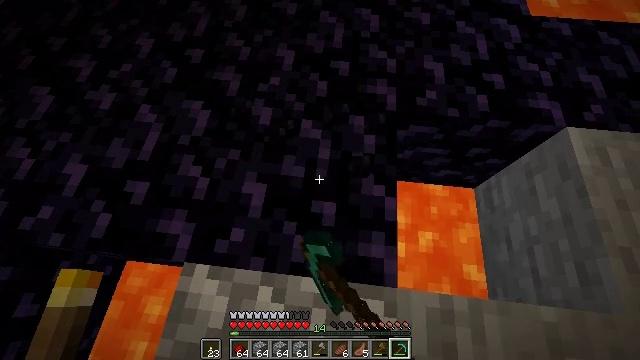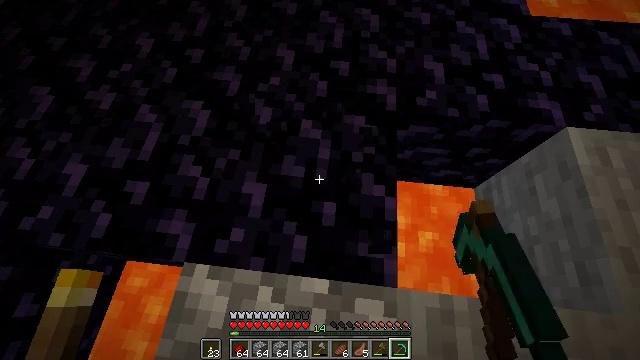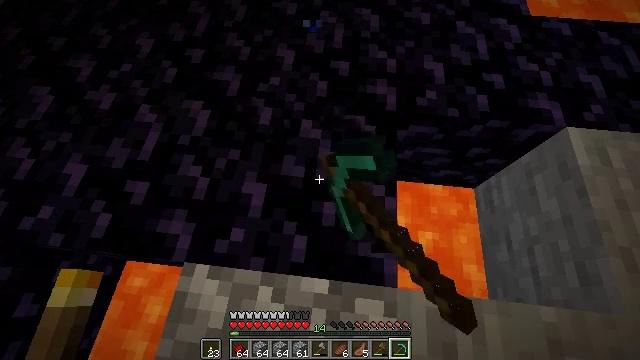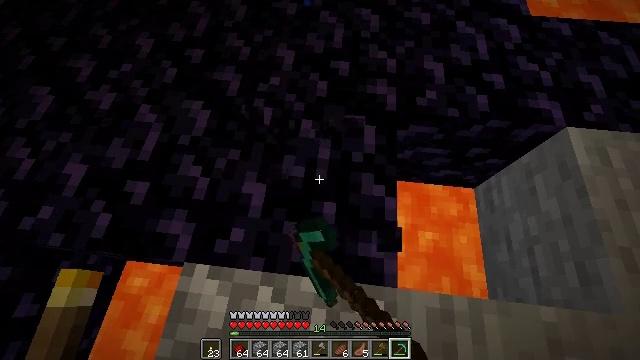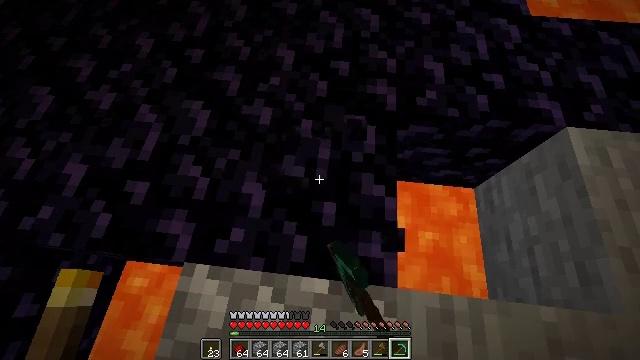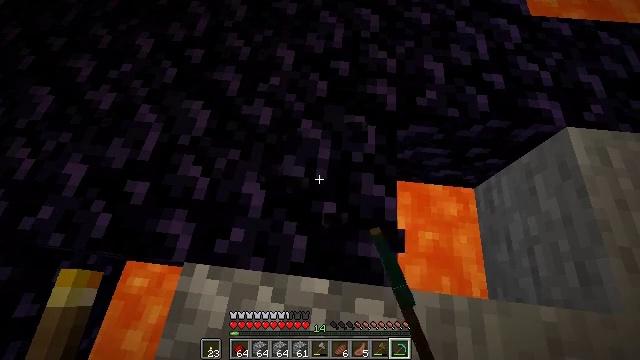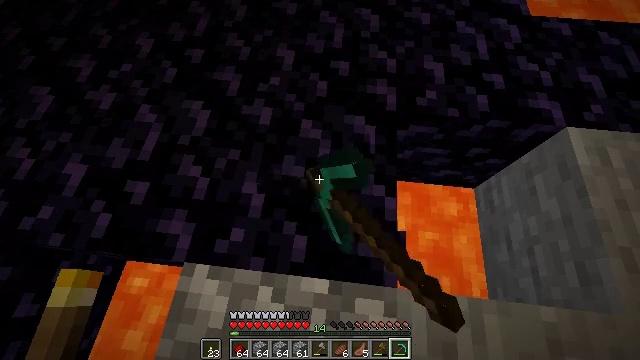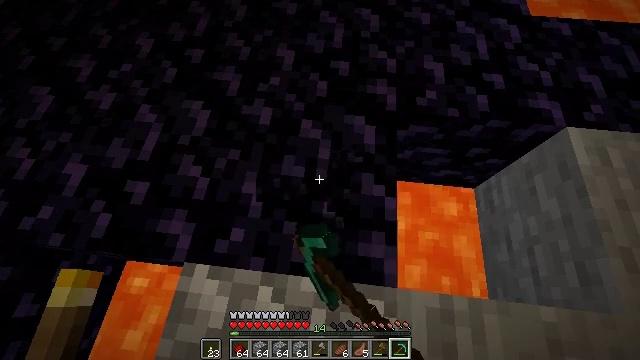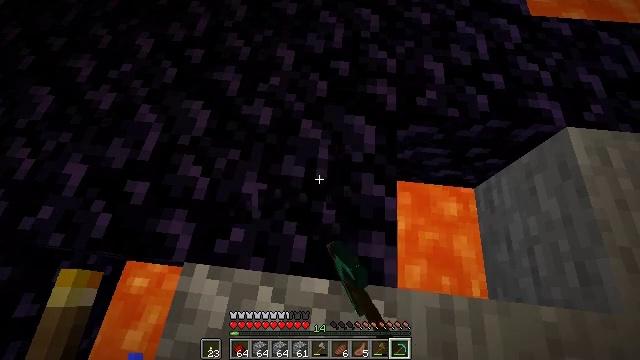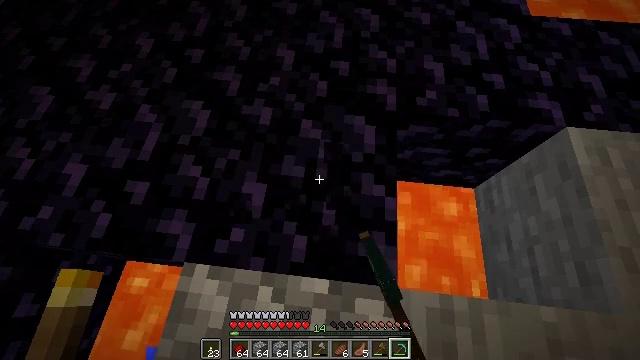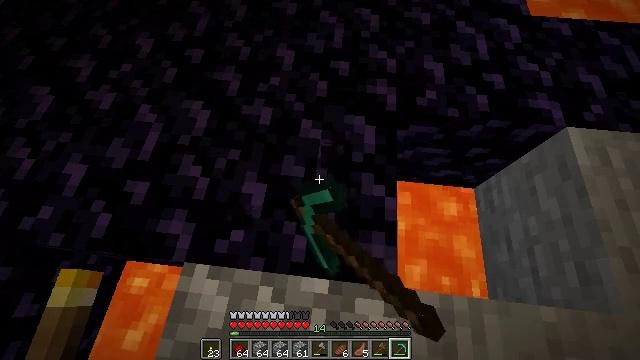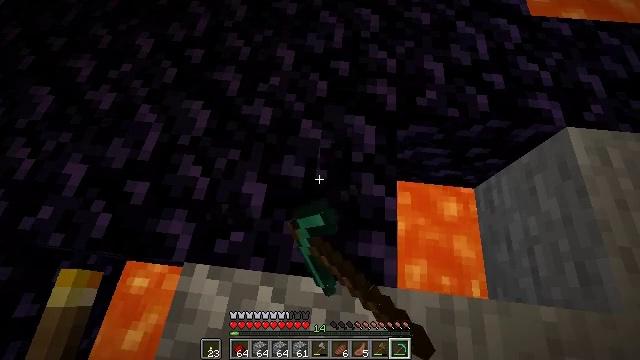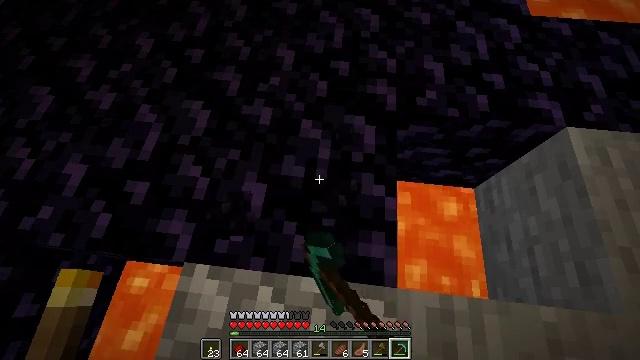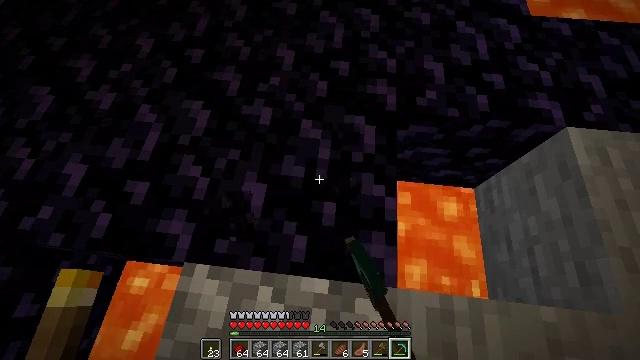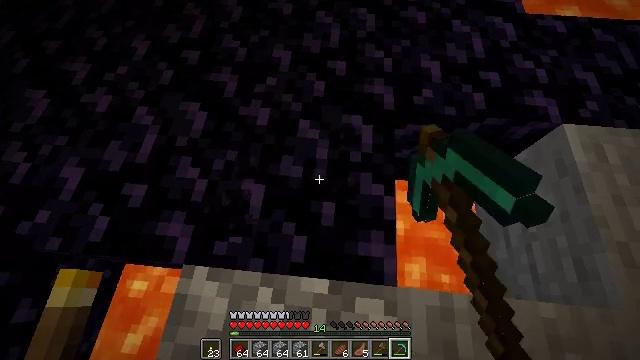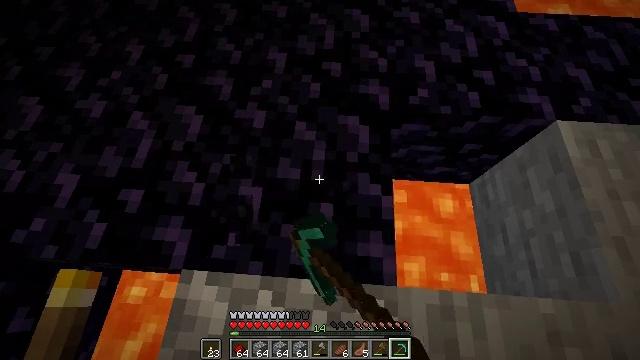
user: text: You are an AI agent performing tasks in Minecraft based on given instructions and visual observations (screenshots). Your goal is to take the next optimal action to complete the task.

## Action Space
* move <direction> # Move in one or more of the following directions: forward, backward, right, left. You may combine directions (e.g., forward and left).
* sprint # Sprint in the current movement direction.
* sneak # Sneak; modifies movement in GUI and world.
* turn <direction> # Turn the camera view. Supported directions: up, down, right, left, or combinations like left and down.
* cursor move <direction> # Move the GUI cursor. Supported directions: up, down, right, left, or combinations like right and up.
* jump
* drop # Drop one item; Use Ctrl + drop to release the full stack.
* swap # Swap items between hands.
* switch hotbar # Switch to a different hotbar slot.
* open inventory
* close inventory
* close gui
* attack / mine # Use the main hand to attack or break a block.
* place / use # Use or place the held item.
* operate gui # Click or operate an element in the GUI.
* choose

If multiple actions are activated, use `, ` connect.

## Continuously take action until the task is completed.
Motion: motion action
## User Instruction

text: Gather obsidian from a lava source.
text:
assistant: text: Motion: sneak, attack / mine
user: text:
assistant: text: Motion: sneak, attack / mine
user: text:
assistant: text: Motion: sneak, attack / mine
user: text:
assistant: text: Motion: sneak, attack / mine
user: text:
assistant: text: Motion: sneak, attack / mine
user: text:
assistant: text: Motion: sneak, attack / mine
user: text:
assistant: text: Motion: sneak, attack / mine
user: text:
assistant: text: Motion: sneak, attack / mine
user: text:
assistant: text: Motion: sneak, attack / mine
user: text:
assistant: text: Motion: sneak, attack / mine
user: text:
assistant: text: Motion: sneak, attack / mine
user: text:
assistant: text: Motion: sneak, attack / mine
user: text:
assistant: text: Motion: sneak, attack / mine
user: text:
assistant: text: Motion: sneak, attack / mine
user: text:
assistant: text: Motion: sneak, turn right, attack / mine
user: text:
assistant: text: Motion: sneak, attack / mine
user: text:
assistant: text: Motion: sneak, attack / mine
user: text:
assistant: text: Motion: sneak, attack / mine
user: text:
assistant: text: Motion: sneak, attack / mine
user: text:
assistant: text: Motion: sneak, attack / mine
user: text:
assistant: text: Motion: sneak, attack / mine
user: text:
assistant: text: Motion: sneak, attack / mine
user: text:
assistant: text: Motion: sneak, attack / mine
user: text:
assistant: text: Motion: sneak, attack / mine
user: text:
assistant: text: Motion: sneak, attack / mine
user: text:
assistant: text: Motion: sneak, attack / mine
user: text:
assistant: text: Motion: sneak, attack / mine
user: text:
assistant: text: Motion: sneak, attack / mine
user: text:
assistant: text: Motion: sneak, attack / mine
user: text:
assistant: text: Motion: sneak, attack / mine